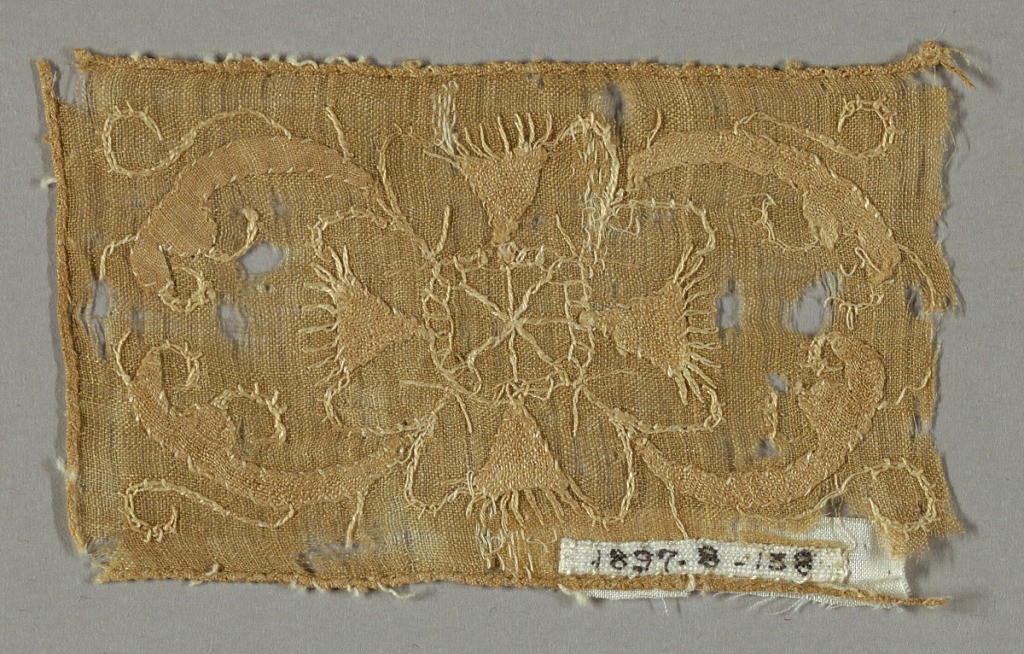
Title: Fragment
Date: early 17th century
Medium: linen Technique: applique and embroidery
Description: Light brown rectangular fragment in a conventionalized design of a circle with spokes surrounded by scrolling bands and triangles that suggest floral forms.